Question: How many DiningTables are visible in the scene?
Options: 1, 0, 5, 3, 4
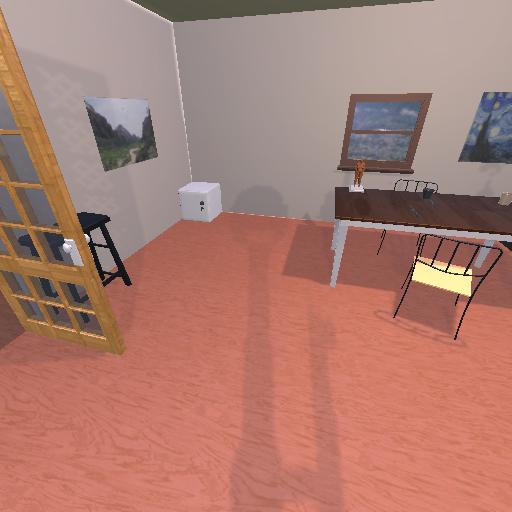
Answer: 1